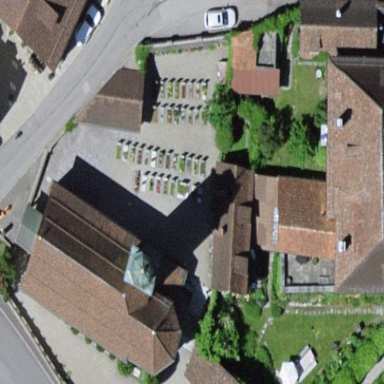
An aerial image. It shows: Graveyard.